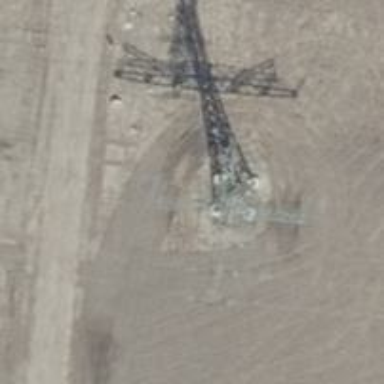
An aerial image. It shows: Tower with H-frame design.